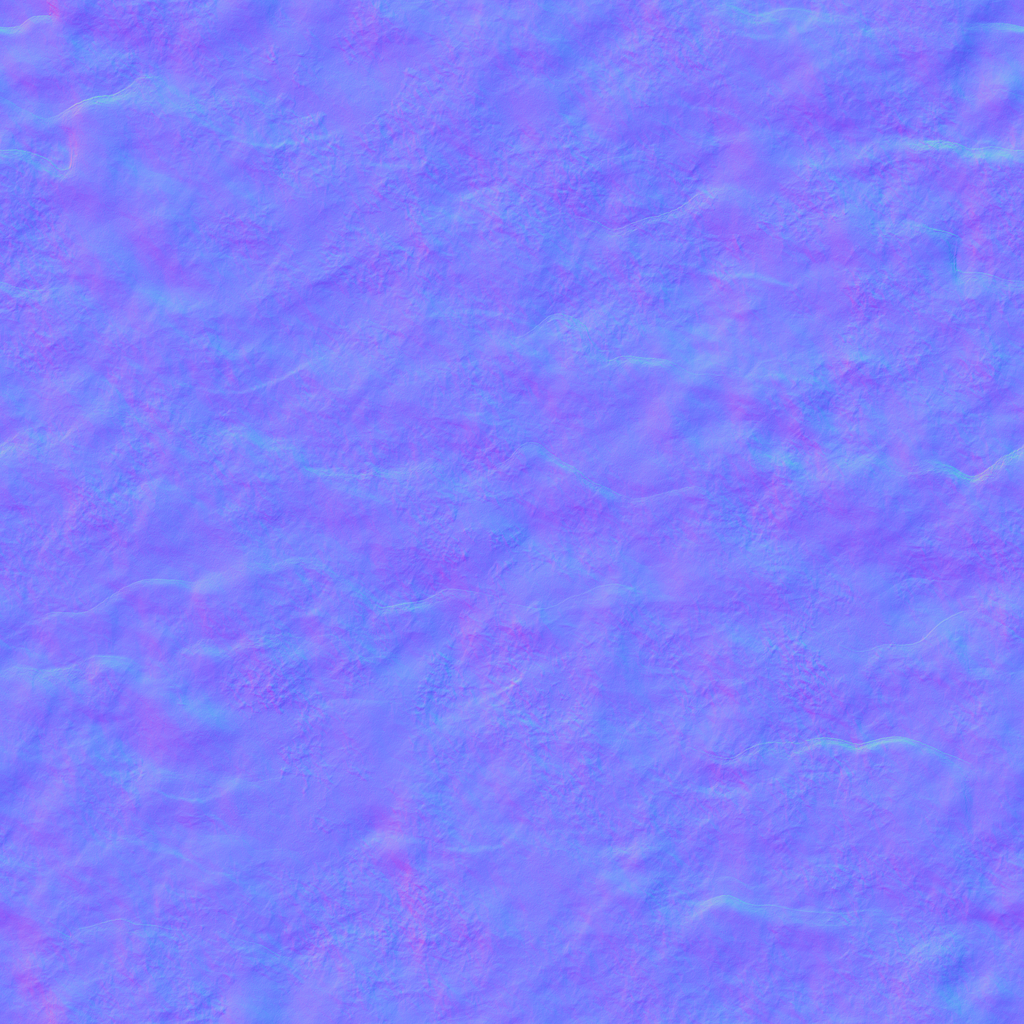
Texture map type: NormalDX